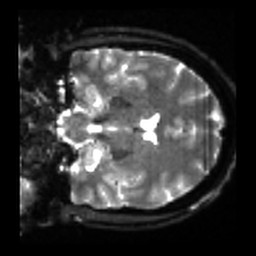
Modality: sbref
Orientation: coronal
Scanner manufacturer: siemens
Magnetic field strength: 3 T
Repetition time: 4 s
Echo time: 0.0594 s